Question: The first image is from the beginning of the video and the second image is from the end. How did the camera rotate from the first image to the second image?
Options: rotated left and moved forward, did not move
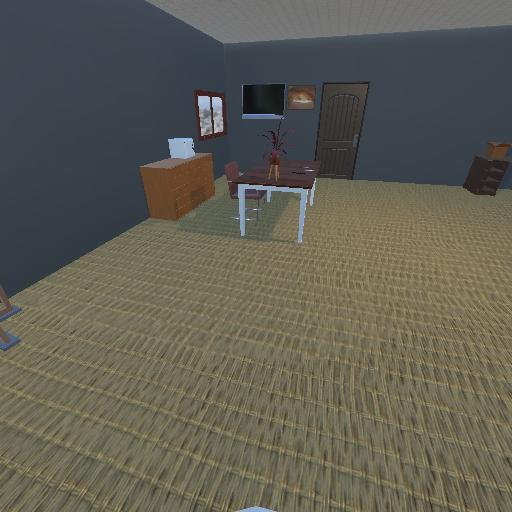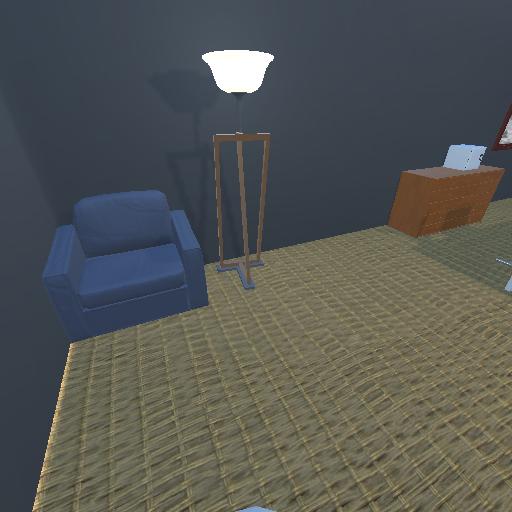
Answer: rotated left and moved forward